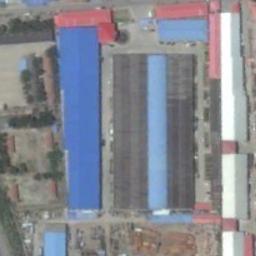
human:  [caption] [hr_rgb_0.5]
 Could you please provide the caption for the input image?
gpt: Neatly planned factories and roads in an industrial area with green belts .

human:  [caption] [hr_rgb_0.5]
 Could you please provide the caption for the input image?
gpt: The industrial area has some workshops of different colors .

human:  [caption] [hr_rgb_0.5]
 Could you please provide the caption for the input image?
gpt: There are many houses of different shapes and sizes in the industrial zone .

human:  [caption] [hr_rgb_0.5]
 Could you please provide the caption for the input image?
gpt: There are many paths around the industrial area .

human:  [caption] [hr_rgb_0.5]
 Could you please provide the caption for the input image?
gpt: There are some blue buildings and red buildings on the industrial area .